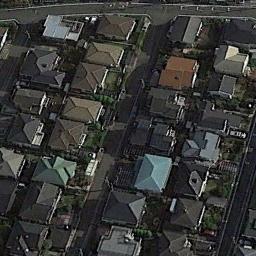
Label: residential